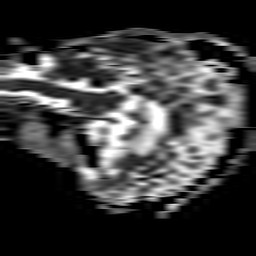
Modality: ADC
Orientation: sagittal
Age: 61
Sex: female
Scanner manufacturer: philips
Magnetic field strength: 3 T
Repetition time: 3.339 s
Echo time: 0.076 s